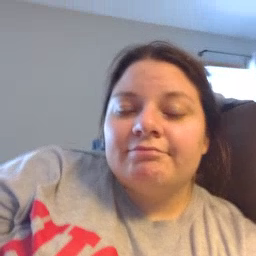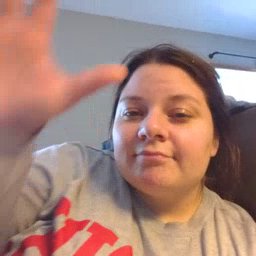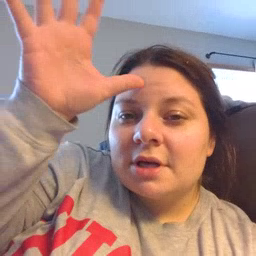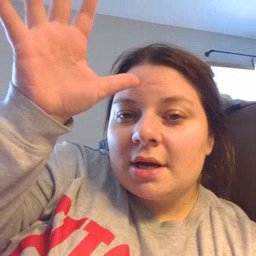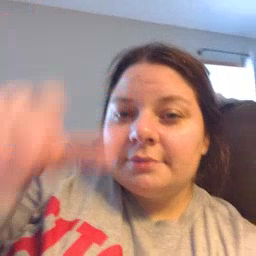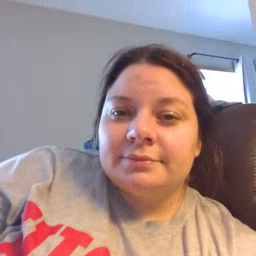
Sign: dad